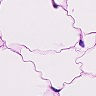
Metastatic tissue present: no